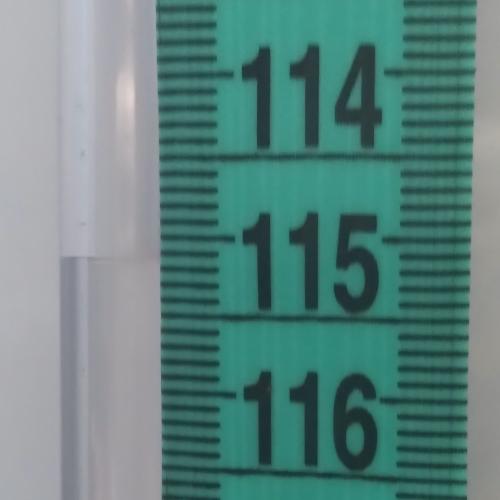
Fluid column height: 115.2 cm